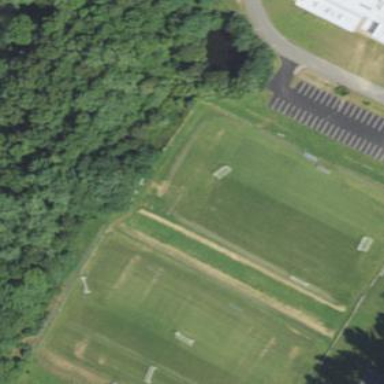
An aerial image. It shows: Soccer pitch for leisureland activities.